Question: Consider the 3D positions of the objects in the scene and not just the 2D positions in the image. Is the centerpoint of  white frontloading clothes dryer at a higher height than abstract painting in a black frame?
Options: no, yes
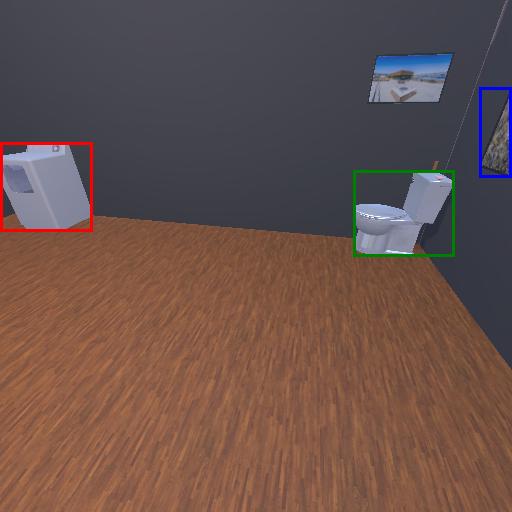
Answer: no